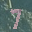
Label: 7